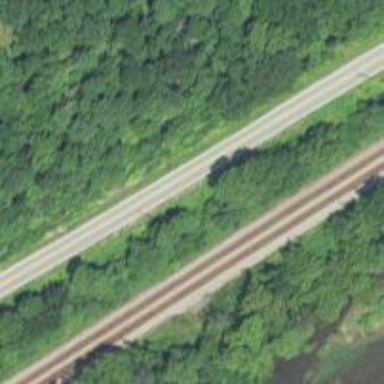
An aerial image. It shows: Railway track.